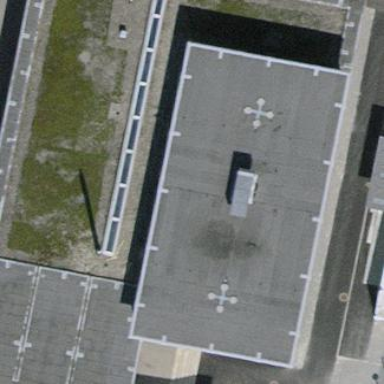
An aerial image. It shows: School building.